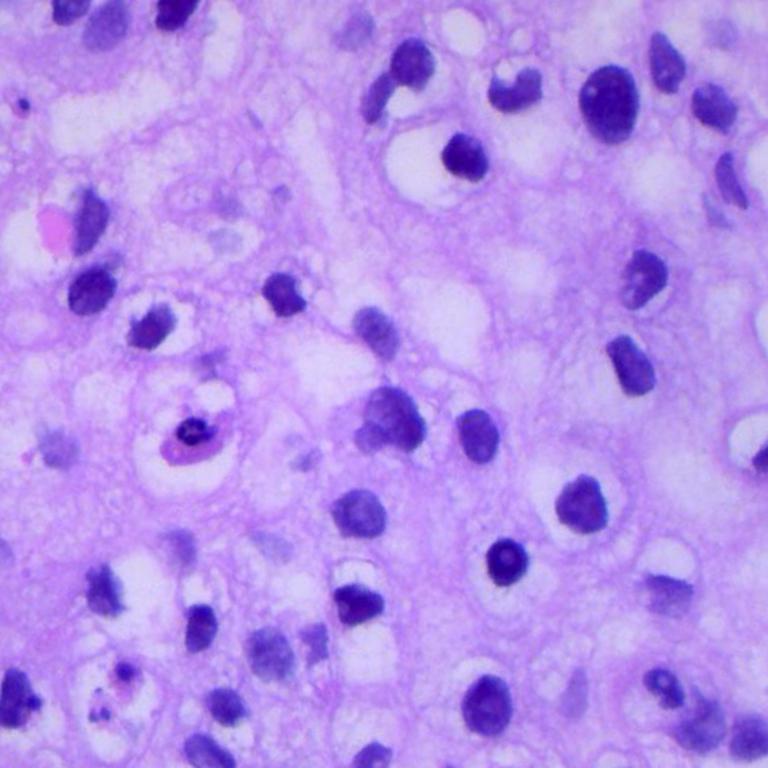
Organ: lung
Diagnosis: squamous carcinomas